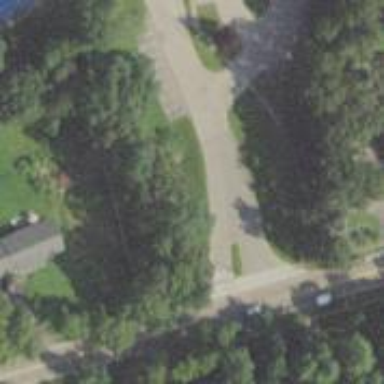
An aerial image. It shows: Service road.